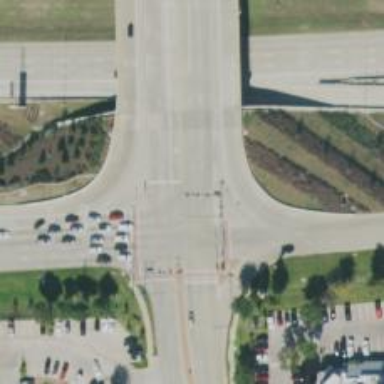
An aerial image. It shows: Secondary road with separate sidewalk.